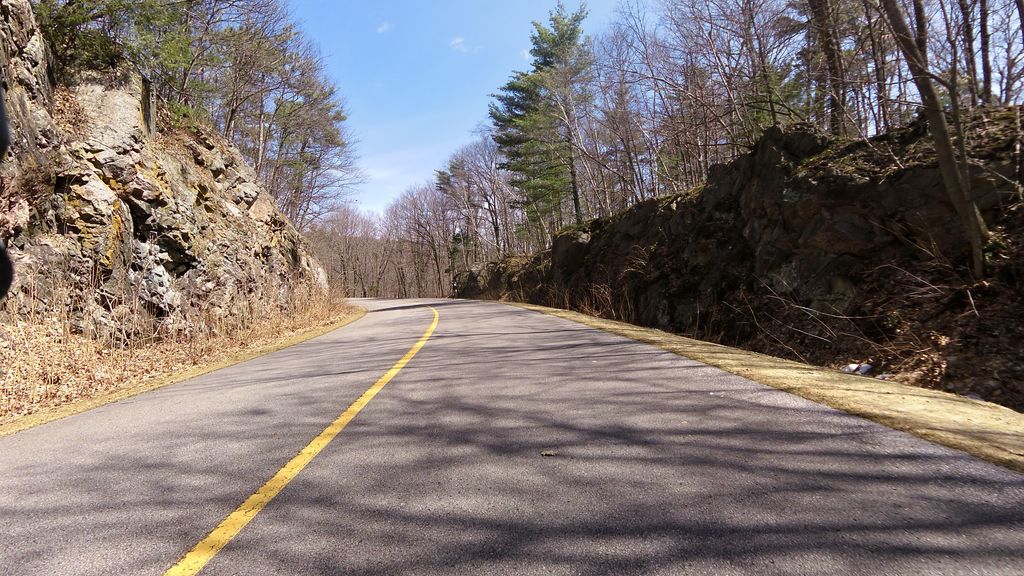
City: ottawa-gatineau